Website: lowes
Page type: billing-address
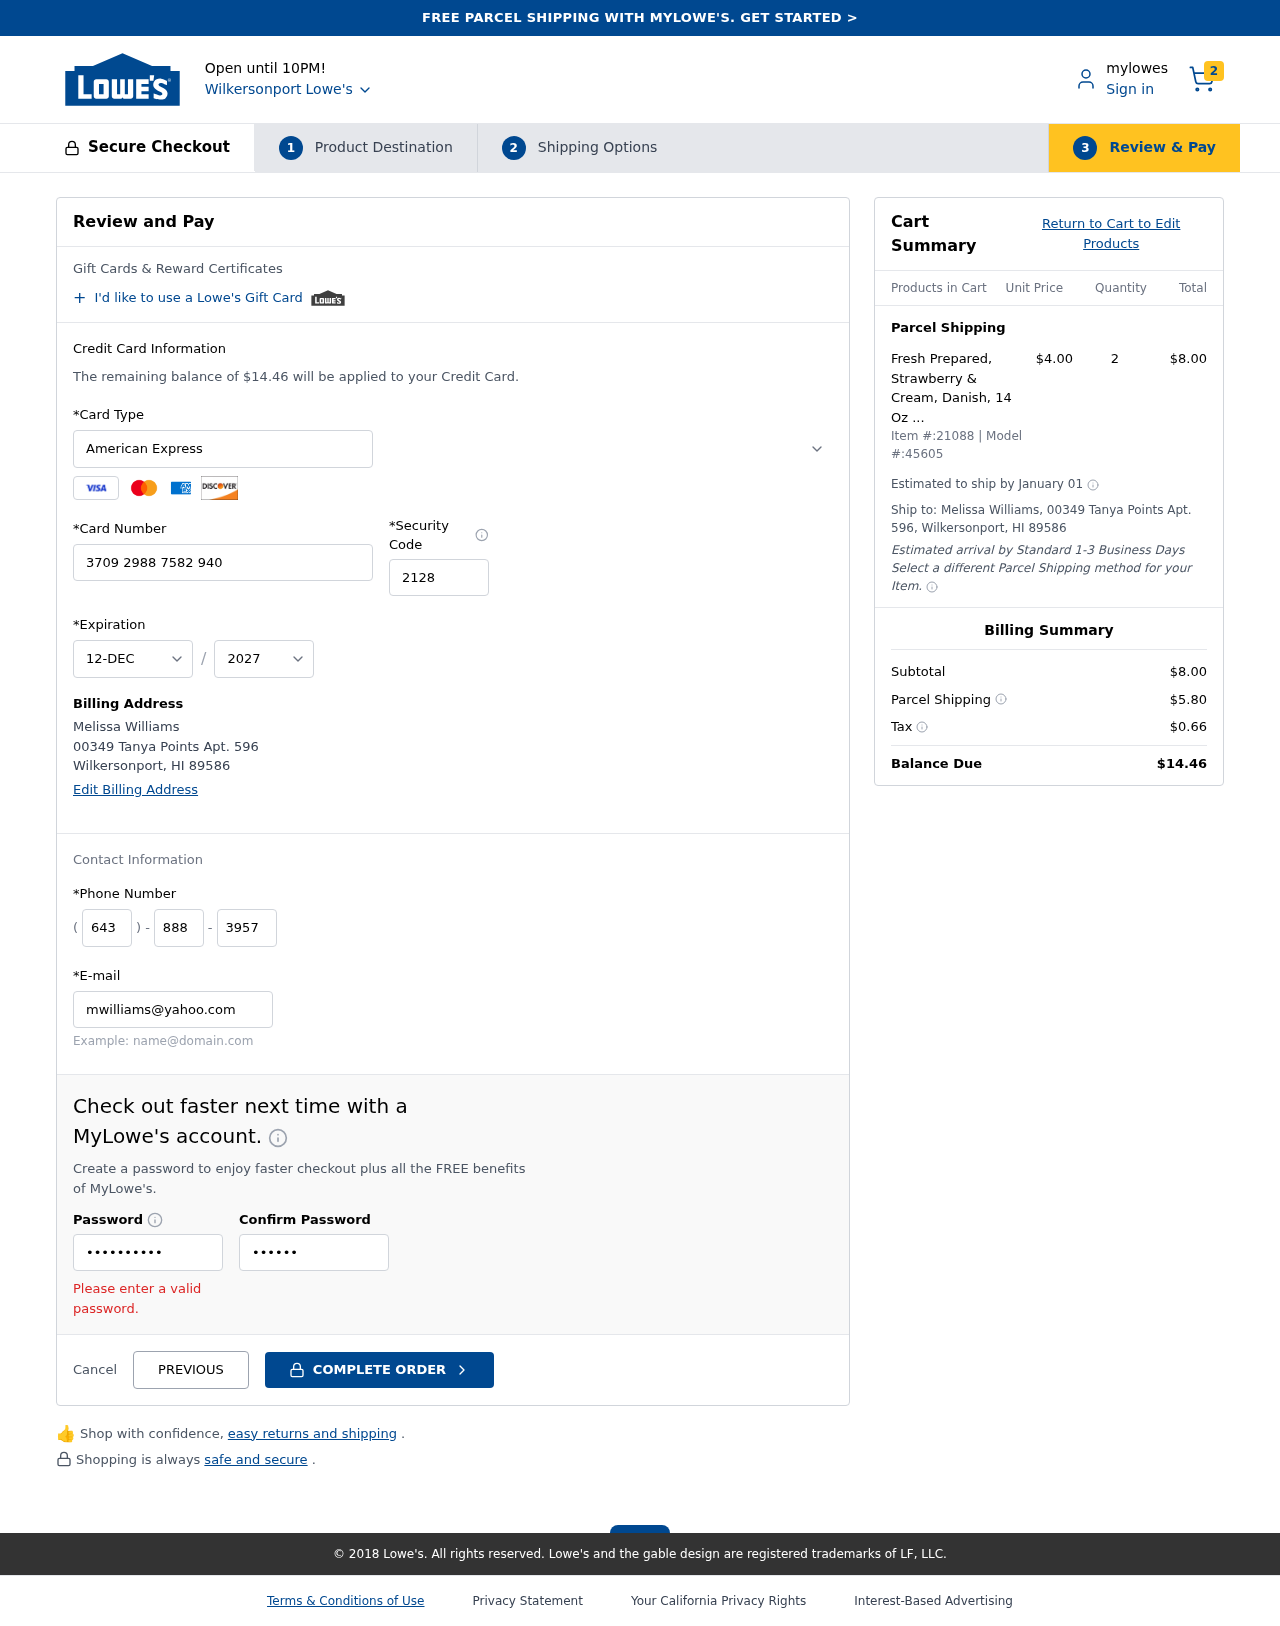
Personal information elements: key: PII_CARD_CVV
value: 2128
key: PII_CARD_EXPIRY_MONTH
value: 12
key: PII_CARD_EXPIRY_YEAR
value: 27
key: PII_CARD_NUMBER
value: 3709 2988 7582 940
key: PII_CARD_TYPE
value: American Express
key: PII_CITY
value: Wilkersonport
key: PII_CITY_STATE_ZIP
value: Wilkersonport, HI 89586
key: PII_EMAIL
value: mwilliams@yahoo.com
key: PII_FULLNAME
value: Melissa Williams
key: PII_PHONE_AREA
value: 643
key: PII_PHONE_PREFIX
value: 888
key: PII_PHONE_SUFFIX
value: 3957
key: PII_STREET
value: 00349 Tanya Points Apt. 596
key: PII_FULLNAME2
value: Melissa Williams
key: PII_STREET2
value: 00349 Tanya Points Apt. 596
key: PII_CITY_STATE_ZIP2
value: Wilkersonport, HI 89586
Product elements: key: PRODUCT1_NAME
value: Fresh Prepared, Strawberry & Cream, Danish, 14 Oz (4 Count)
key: PRODUCT1_PRICE
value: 4
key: PRODUCT1_QUANTITY
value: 2
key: PRODUCT_ITEM_NUMBER
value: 21088
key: PRODUCT_MODEL_NUMBER
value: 45605
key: PRODUCT1_LINE_TOTAL
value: $8.00
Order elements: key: ORDER_NUM_ITEMS
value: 2
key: ORDER_TOTAL
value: $14.46
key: ORDER_SHIPPING_DATE
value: January 01
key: ORDER_SUBTOTAL
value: $8.00
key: ORDER_SHIPPING_COST
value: $5.80
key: ORDER_TAX
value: $0.66